Question: Tick labels for ticks bigger than about 10'000, get formatted to 1x10^4 for example. Whereas the exponential part appears above the corresponding axes. This misbehavior has been well described on <URL> as well, but without a solution.
Thanks for your help.
---
The 'quick trick'
'''
set(gca, 'YTickLabel',get(gca,'YTick'))
'''
did not work when applied to bar3, as can be seen on the following figure.

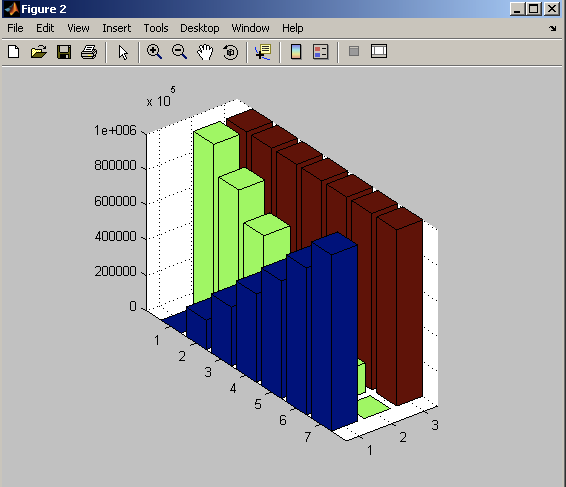
Answer: One way to get better control over tick labels, and to avoid the exponential formatting, is to use <URL> from the File Exchange.
Here's an example:
'''
y = cool(7); %# define some data
ah = axes; %# create new axes and remember handle
bar3(ah,y*1E6,'detached'); %# create a 3D bar plot
tick2text(ah, 'ztickoffset' ,-1.15,'zformat', '%5.0f', 'axis','z') %# fix the tick labels
'''